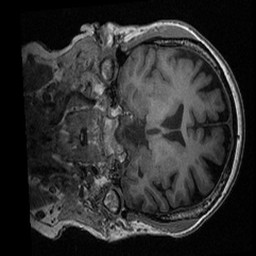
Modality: T1w
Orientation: coronal
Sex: female
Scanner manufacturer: ge
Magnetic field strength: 3 T
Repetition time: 0.0064 s
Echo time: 0.00281 s